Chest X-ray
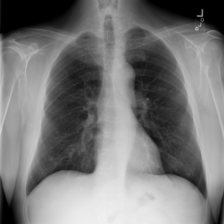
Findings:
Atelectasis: negative
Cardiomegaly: negative
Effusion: negative
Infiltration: negative
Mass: negative
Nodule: negative
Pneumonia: negative
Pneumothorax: negative
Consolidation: negative
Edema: negative
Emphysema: negative
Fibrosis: negative
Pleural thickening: negative
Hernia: negative